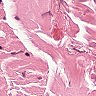
Metastatic tissue present: no